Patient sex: M
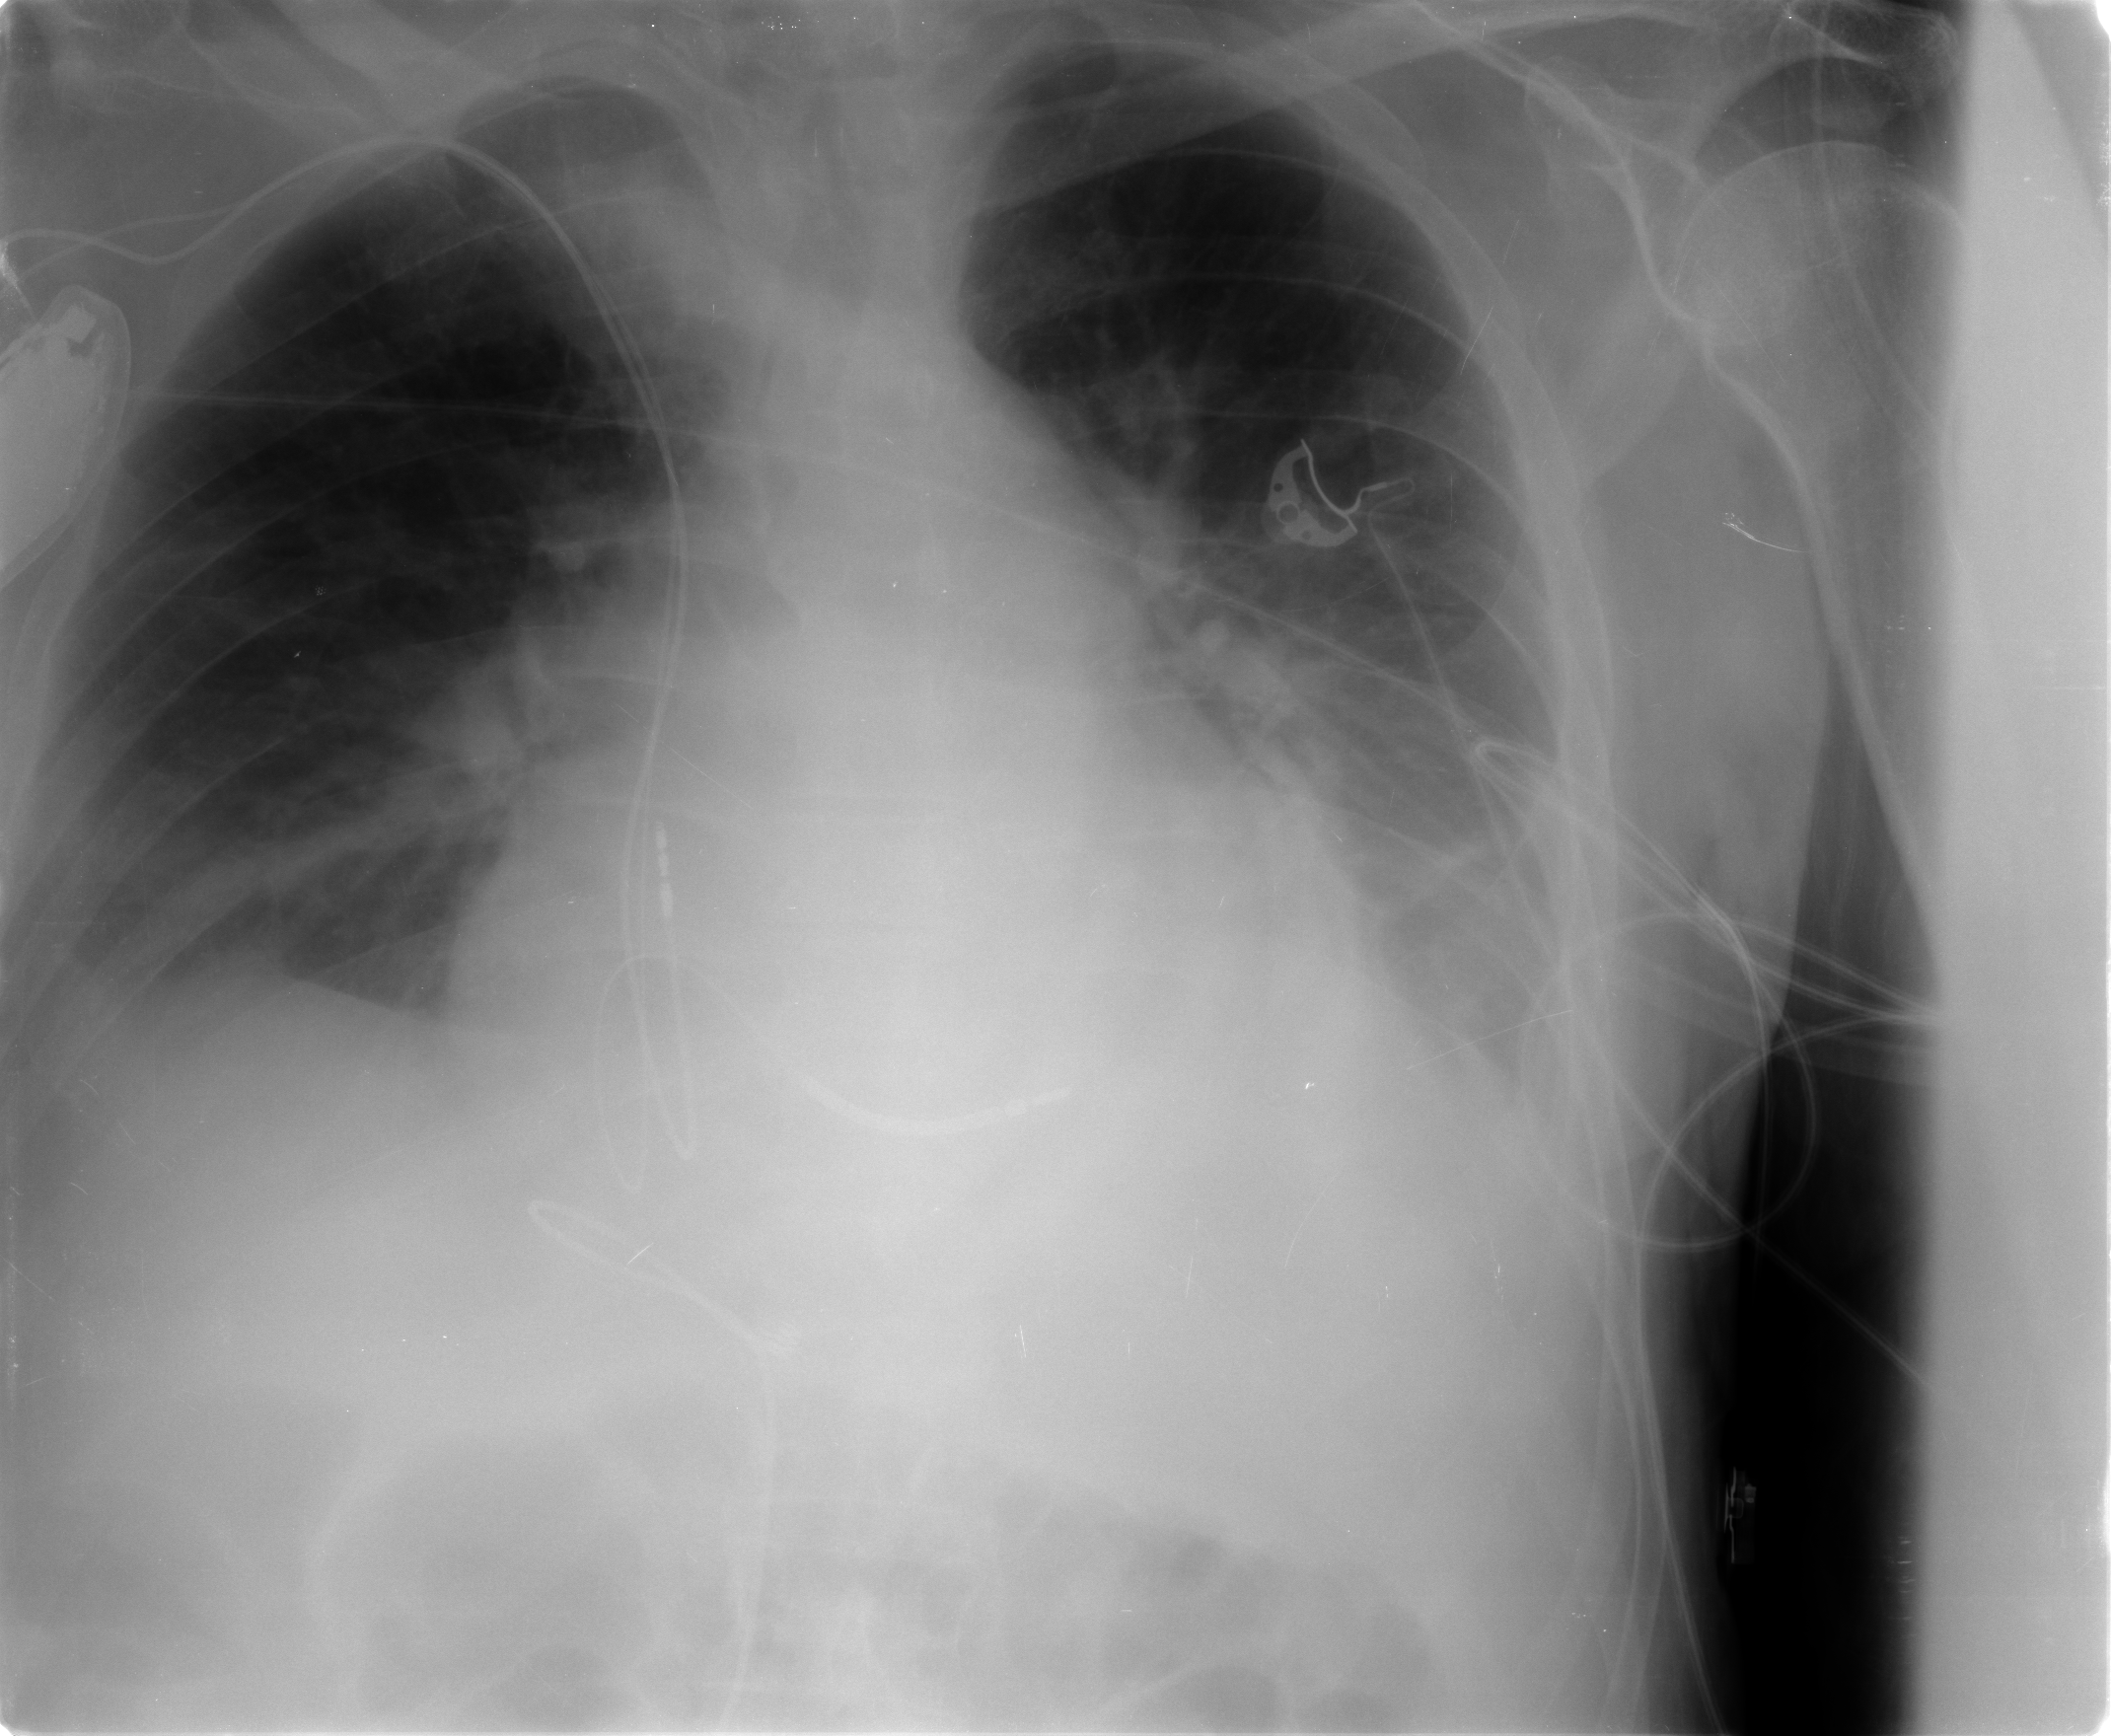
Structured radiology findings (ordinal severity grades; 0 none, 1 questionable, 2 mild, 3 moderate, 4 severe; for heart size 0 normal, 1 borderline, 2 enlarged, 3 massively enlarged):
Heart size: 0
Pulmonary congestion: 0
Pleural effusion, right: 2
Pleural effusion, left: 2
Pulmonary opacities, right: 0
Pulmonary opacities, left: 0
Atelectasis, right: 2
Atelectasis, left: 2